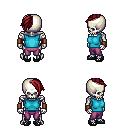
a pixel art fantasy rpg character, male body template, skeleton, teal sleeveless shirt, magenta pants, brunette long mohawk hairstyle, leather bracers, ghillies, four views (front, back, left, right), 2x2 character sprite sheet, small pixel art, hard edges, no anti-aliasing